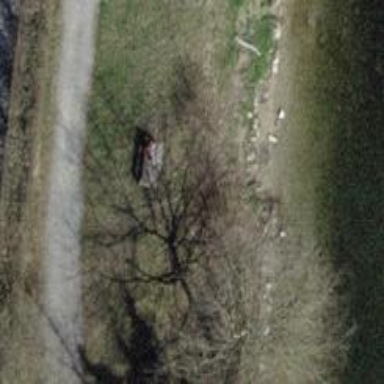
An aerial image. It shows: Bench for seating.